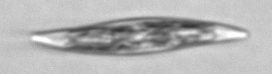
Label: Pleurosigma